Question: I'm aware there is an identical post <URL> and seem to be referring to a bug to do with Eclipse.
My problem is when I am developing in <URL>; either making changes to java files or changing dependencies etc, Eclipse randomly hangs and then freezes. I have to force close eclipse and I get this message

Things I have tried so far:
- - '-clean'-
I'm running on the latest version of Java (1.7.0_13) and haven't got a clue what to do next.
The problem has happened 4 or 5 times in a number of different occasions:
- - - -
Any advice/tips would be greatly appreciated! Need to get this problem sorted so I can get developing for my 3rd Year University Project :)
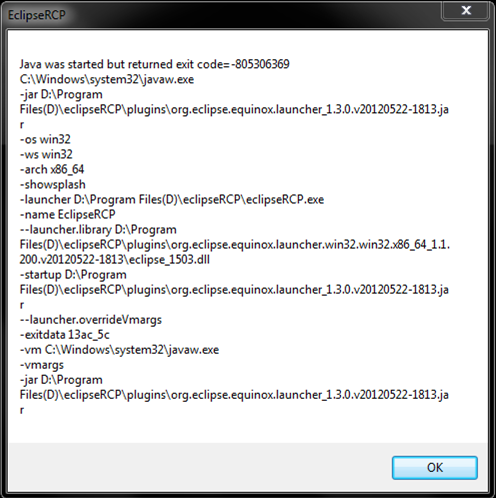
Answer: After a lot of researching and filing bug reports to no avail I tried one last clear out of Java and fresh installs of Eclipse to try and fix the error and it seems to have worked.
Here is what I did:
- - - -
This seems to have fixed the error for now so hopefully it won't be a short term fix